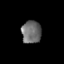
Tissue: skin
Cell type: Epithelial cells
Senescence score: 0.1718
Nuclear area (px): 434
Mean DAPI intensity: 109.783